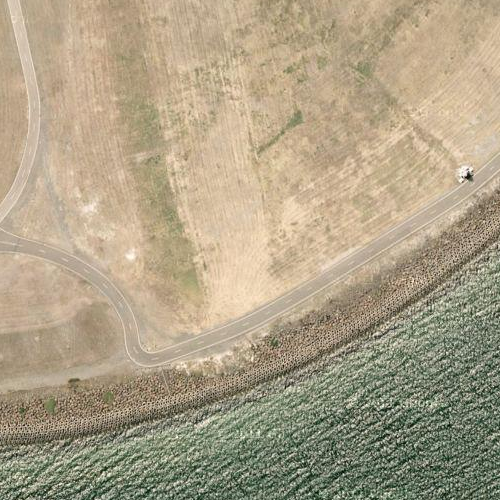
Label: sydney